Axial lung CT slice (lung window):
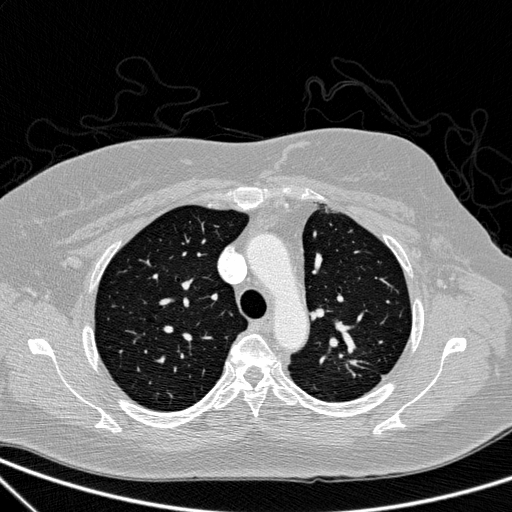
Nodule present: no